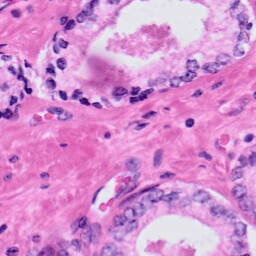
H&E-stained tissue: Prostate